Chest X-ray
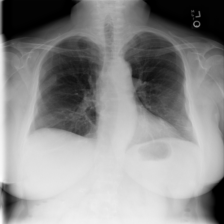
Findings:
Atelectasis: positive
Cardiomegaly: negative
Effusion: negative
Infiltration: negative
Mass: negative
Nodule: negative
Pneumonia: negative
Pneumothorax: negative
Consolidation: negative
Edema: negative
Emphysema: negative
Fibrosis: negative
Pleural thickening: negative
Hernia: negative